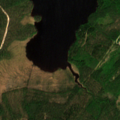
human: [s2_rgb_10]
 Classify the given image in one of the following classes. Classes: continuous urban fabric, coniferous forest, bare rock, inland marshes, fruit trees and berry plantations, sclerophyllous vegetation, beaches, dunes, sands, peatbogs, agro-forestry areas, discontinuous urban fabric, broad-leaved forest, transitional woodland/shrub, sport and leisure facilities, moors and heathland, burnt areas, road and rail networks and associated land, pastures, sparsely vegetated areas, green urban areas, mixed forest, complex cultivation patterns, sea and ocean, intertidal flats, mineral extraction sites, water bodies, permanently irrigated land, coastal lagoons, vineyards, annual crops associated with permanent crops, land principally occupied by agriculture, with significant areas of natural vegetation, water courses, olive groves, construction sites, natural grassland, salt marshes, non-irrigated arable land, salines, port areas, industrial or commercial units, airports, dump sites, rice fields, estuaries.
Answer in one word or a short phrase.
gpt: coniferous forest, mixed forest, transitional woodland/shrub, water bodies